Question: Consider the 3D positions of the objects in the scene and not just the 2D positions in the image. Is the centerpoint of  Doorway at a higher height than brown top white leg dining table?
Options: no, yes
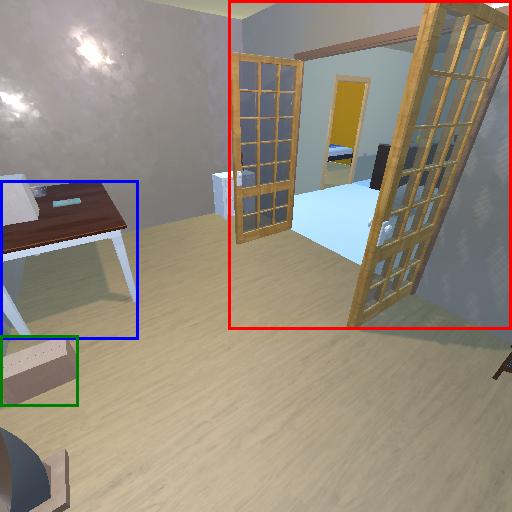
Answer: no